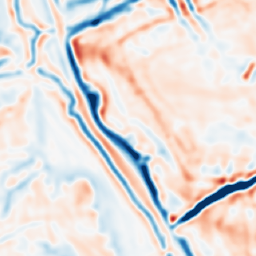
Category: multiscale
Decomposition family: dog
Decomposition parameters: sigma_low: 3
sigma_high: 5
Upsampling method: nearest
Upsampling parameters: scale: 2
Upsampling scale: 2